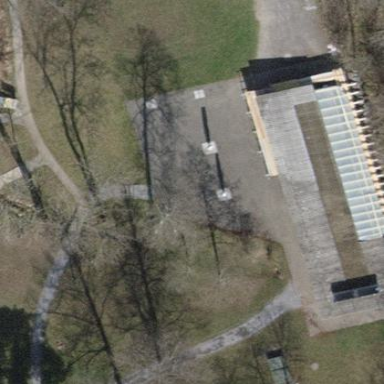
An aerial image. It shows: Restaurant with outdoor seating area.